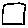
Label: square